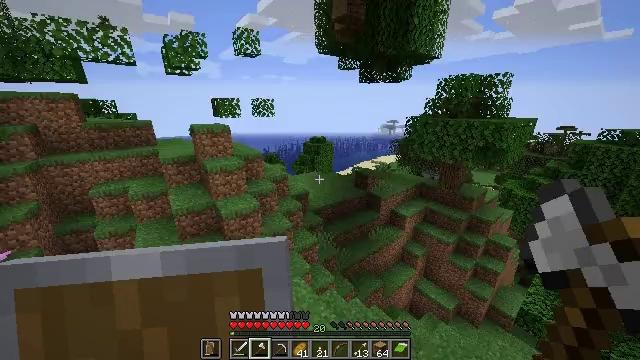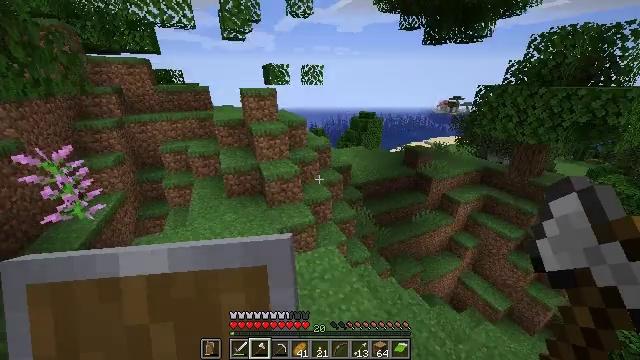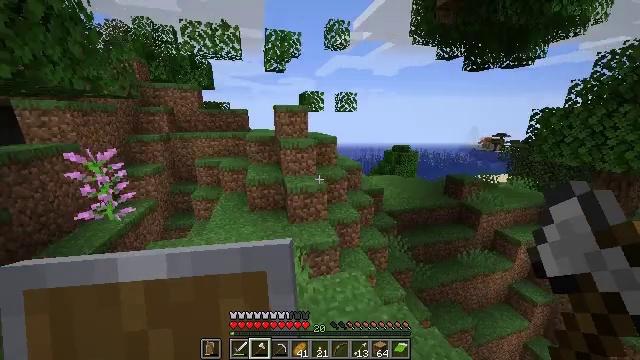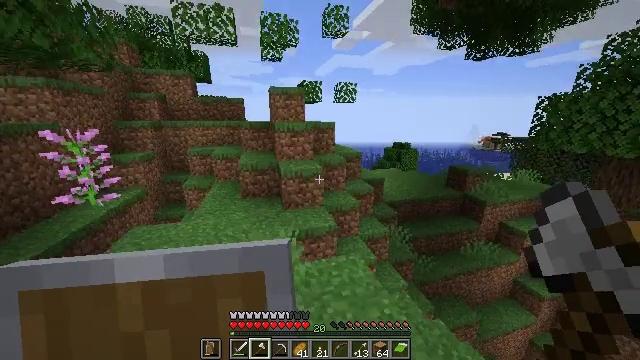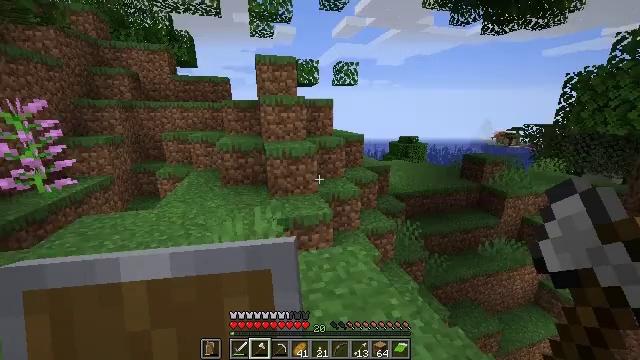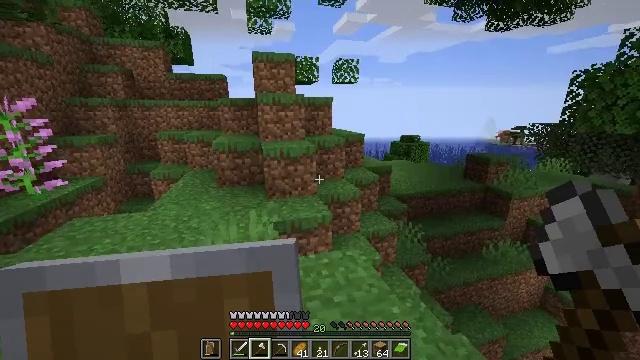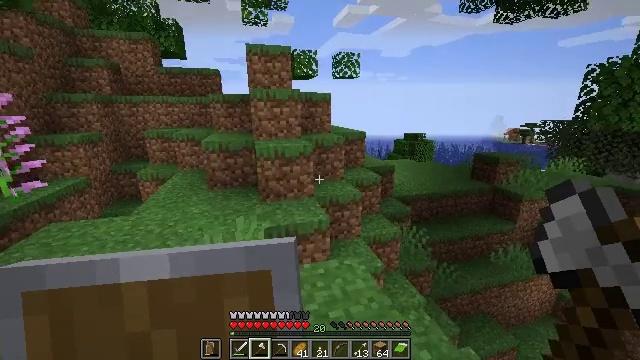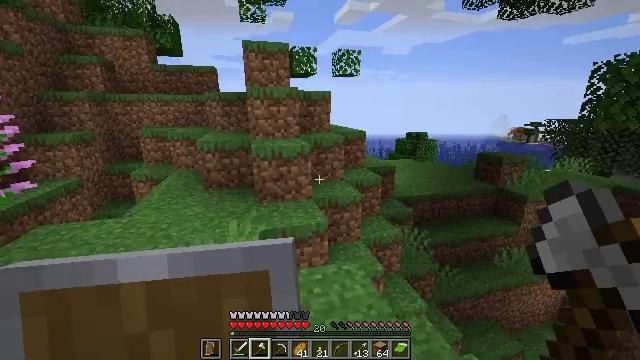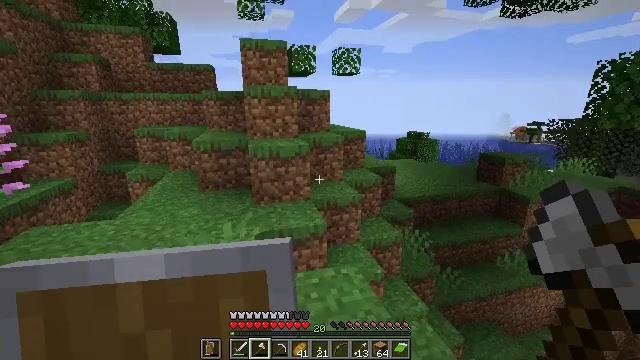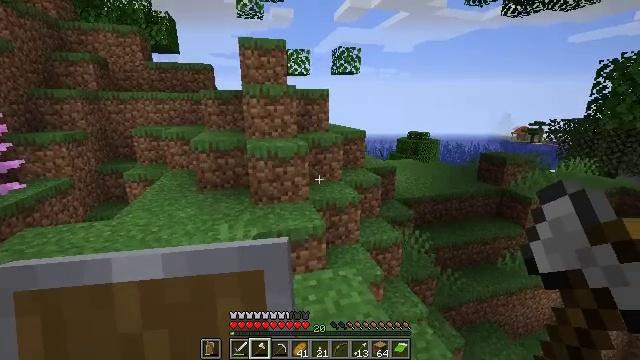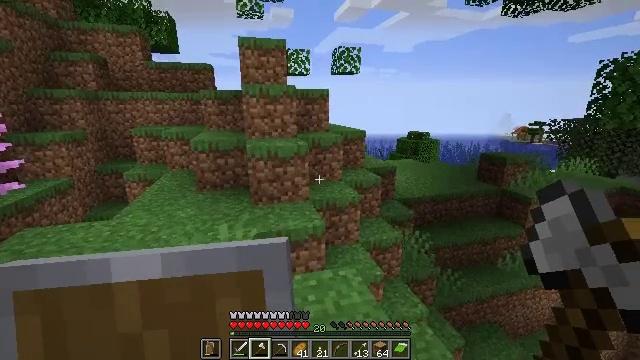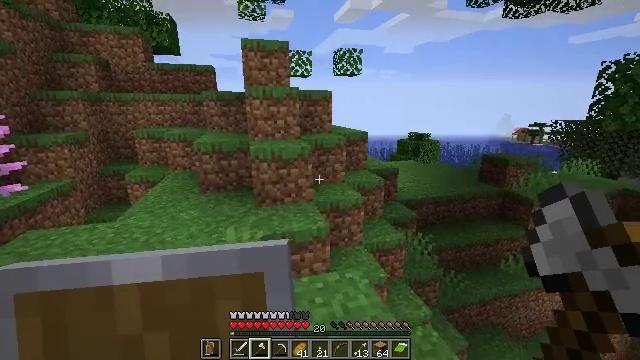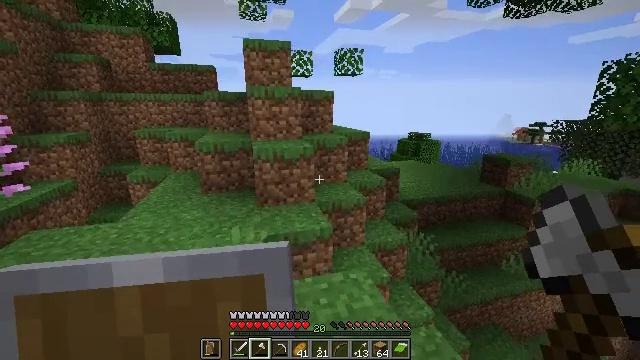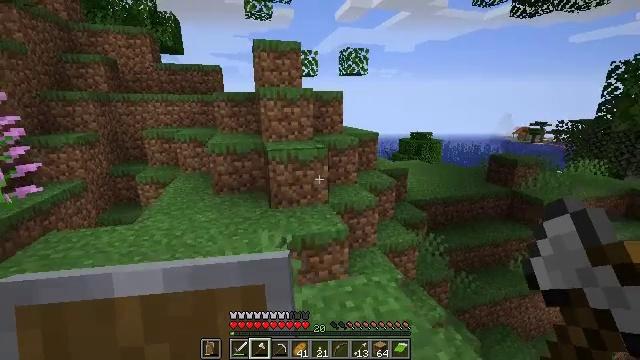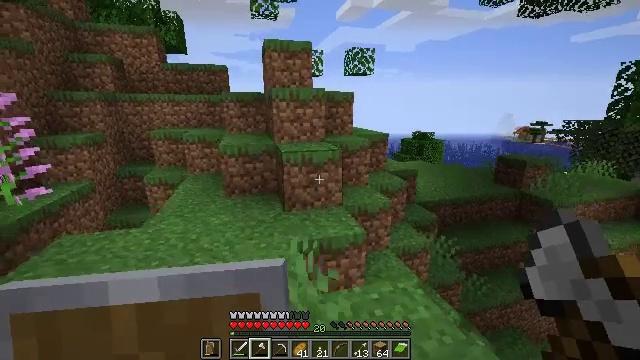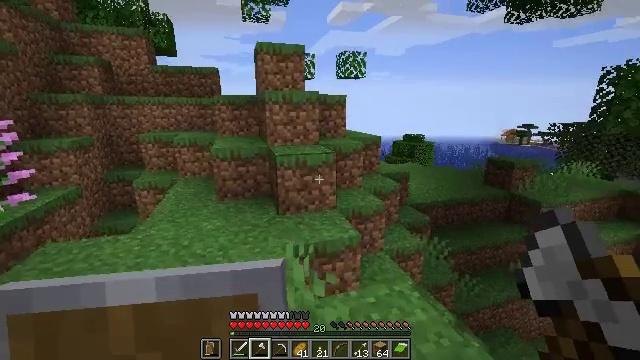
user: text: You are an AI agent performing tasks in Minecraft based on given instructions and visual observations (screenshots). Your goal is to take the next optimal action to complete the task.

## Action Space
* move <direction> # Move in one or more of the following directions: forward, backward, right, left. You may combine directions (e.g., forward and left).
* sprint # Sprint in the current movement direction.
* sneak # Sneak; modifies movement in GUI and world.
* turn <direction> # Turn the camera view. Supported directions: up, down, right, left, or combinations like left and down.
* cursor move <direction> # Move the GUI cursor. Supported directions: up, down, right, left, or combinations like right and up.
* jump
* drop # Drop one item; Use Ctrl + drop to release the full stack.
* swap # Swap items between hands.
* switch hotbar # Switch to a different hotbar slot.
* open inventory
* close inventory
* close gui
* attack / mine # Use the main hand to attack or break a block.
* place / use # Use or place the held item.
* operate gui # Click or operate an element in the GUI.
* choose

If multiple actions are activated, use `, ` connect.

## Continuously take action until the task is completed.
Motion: motion action
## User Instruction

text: Break the grass block.
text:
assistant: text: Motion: move forward
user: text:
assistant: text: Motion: move forward, turn left and up
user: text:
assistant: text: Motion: no_op
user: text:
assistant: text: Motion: no_op
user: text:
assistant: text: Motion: no_op
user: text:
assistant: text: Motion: no_op
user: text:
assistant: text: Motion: no_op
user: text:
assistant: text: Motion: no_op
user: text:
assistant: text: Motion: no_op
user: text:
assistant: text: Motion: no_op
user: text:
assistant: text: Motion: move left
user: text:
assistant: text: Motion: move left
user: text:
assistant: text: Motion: move left
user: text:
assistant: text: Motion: move forward and move left
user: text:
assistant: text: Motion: move forward and move left, turn right
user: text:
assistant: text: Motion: move forward, turn right
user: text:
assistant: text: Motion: move forward
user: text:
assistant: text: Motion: move forward
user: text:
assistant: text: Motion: move forward
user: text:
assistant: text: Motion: move forward
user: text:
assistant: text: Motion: move forward
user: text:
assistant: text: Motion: move forward
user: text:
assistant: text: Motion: move forward
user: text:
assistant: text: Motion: move forward
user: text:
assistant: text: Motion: move forward
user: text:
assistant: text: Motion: move forward
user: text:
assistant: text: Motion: move forward
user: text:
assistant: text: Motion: move forward
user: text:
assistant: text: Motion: move forward
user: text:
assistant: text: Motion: no_op